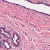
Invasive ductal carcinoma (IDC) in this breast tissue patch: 0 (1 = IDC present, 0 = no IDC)